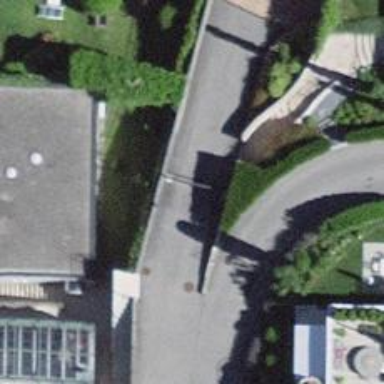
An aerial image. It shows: Gate.